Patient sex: M
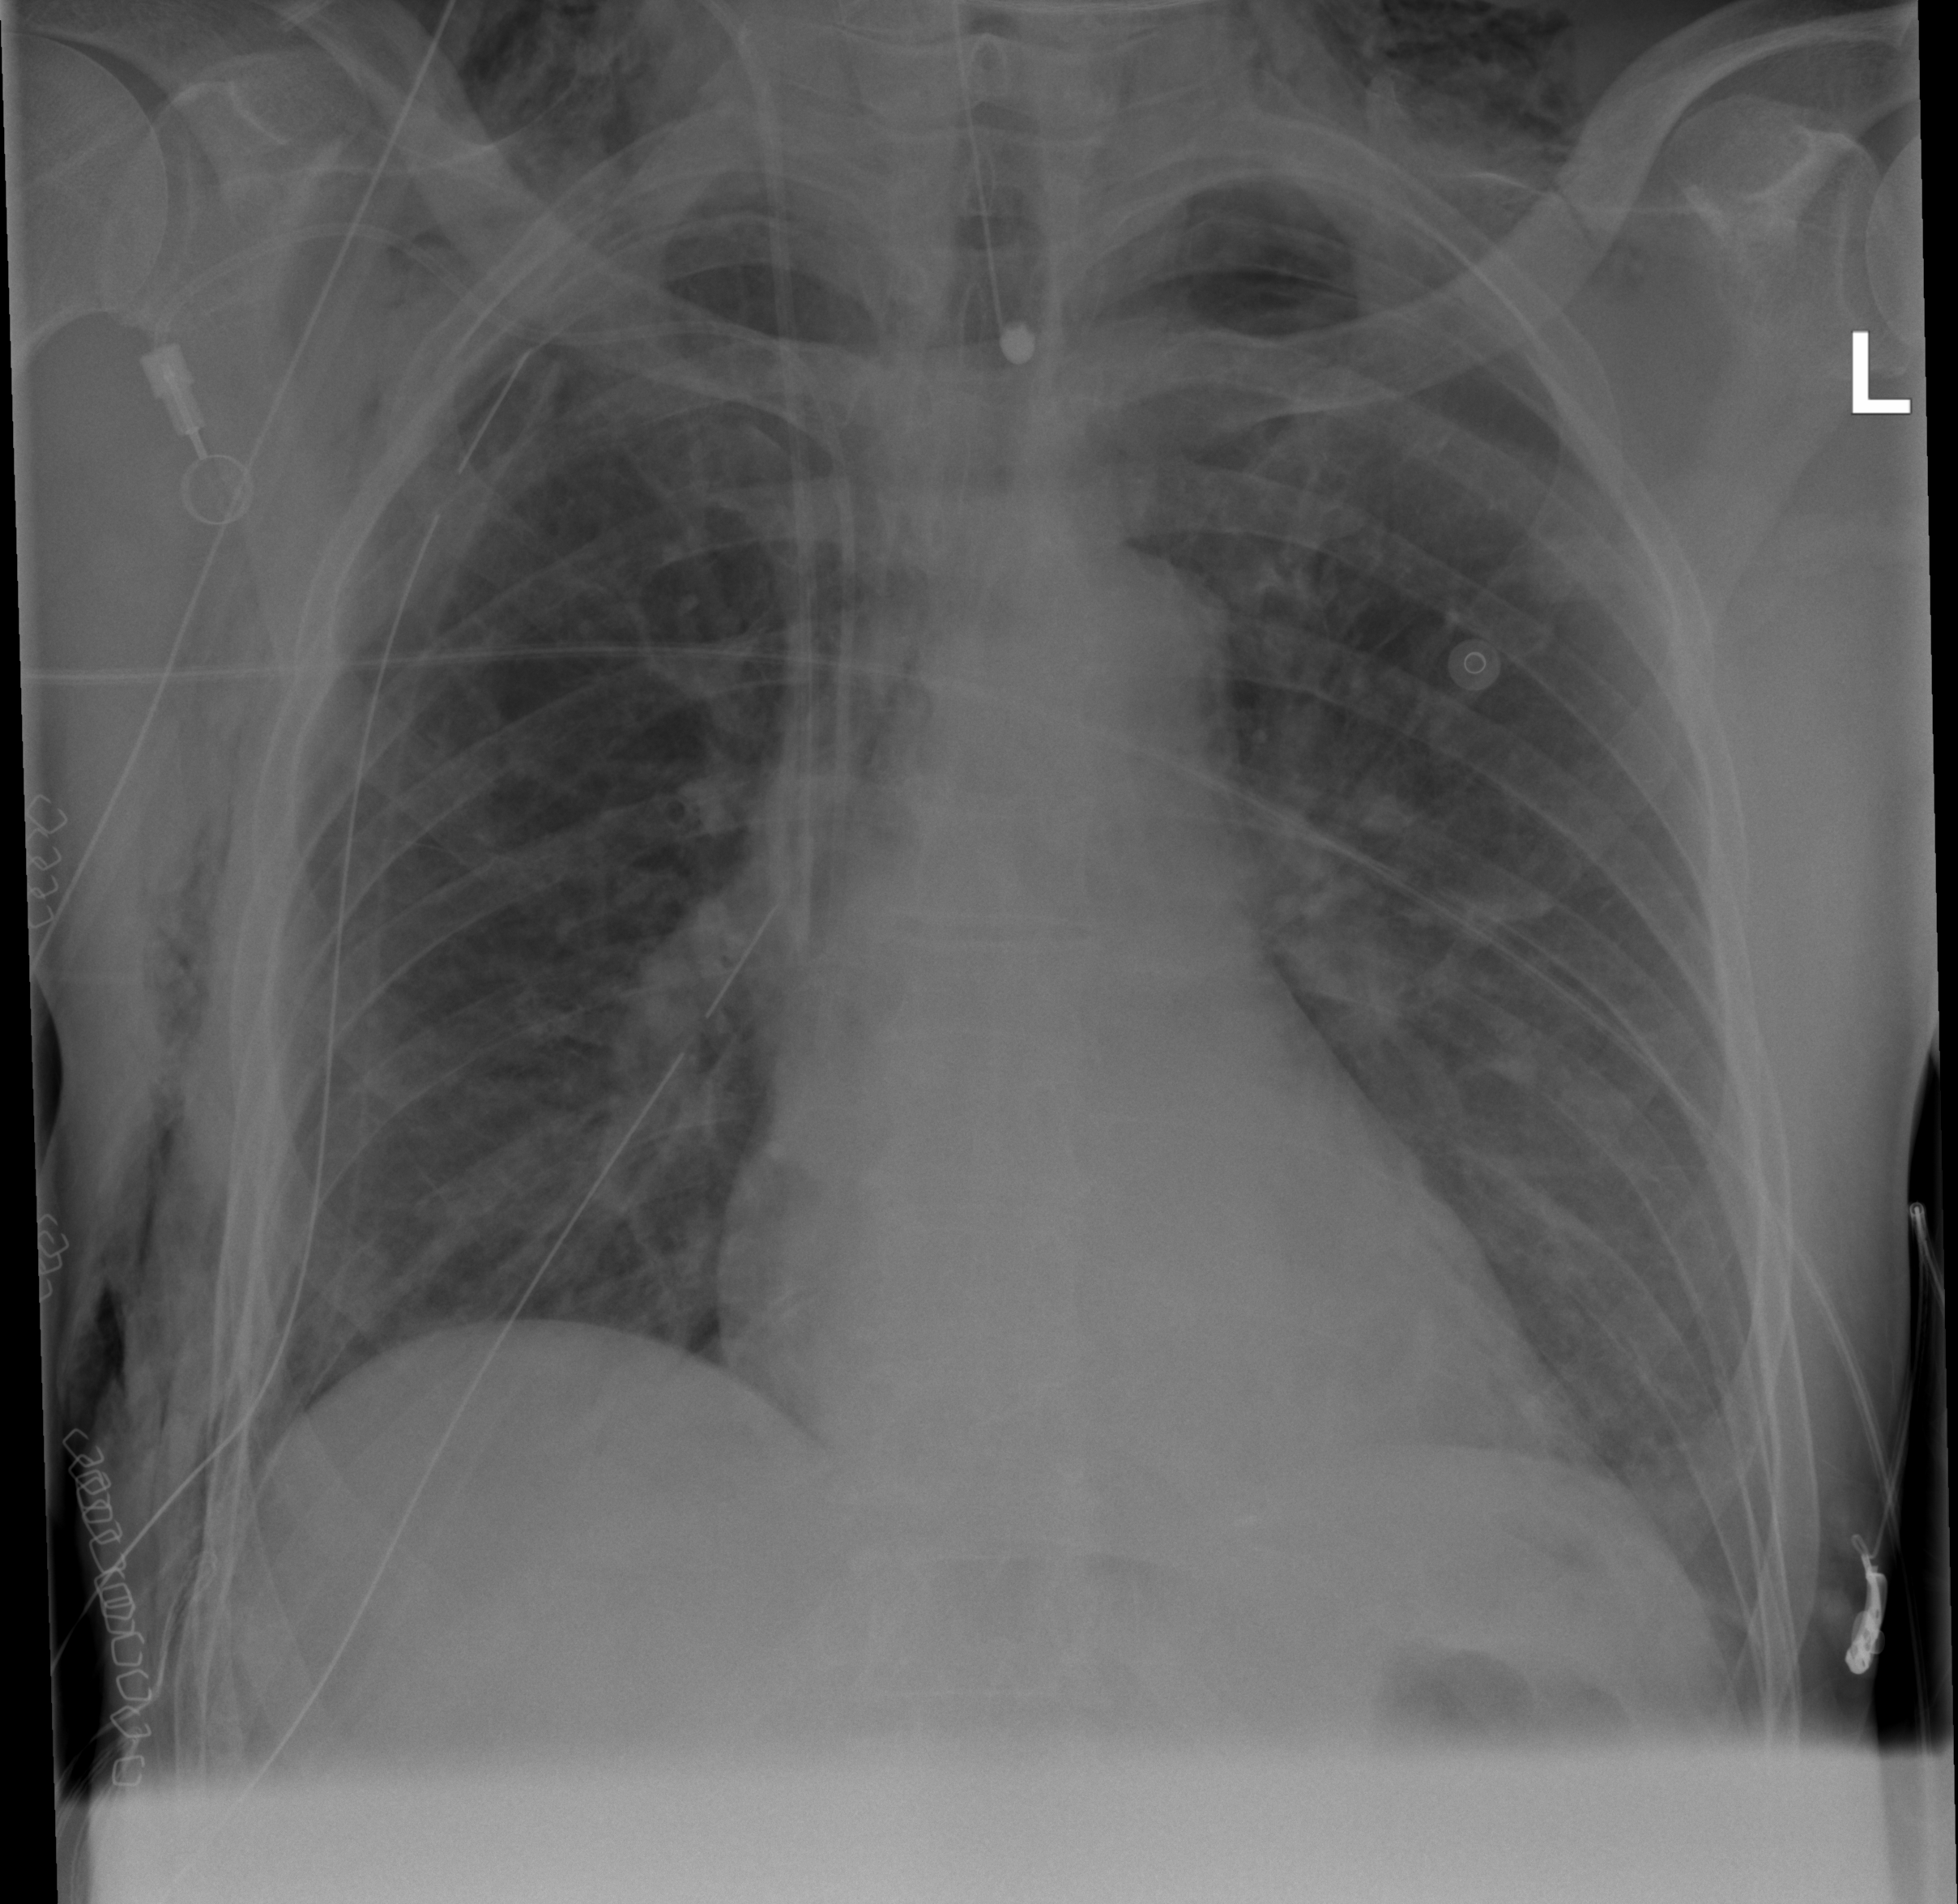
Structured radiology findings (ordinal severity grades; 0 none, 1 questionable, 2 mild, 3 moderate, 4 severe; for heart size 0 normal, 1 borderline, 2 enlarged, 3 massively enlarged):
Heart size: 1
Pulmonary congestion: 0
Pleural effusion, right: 0
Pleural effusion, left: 2
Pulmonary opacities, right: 0
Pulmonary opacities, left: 0
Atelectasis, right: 2
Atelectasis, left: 2